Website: crate-barrel
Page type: customer-info-address
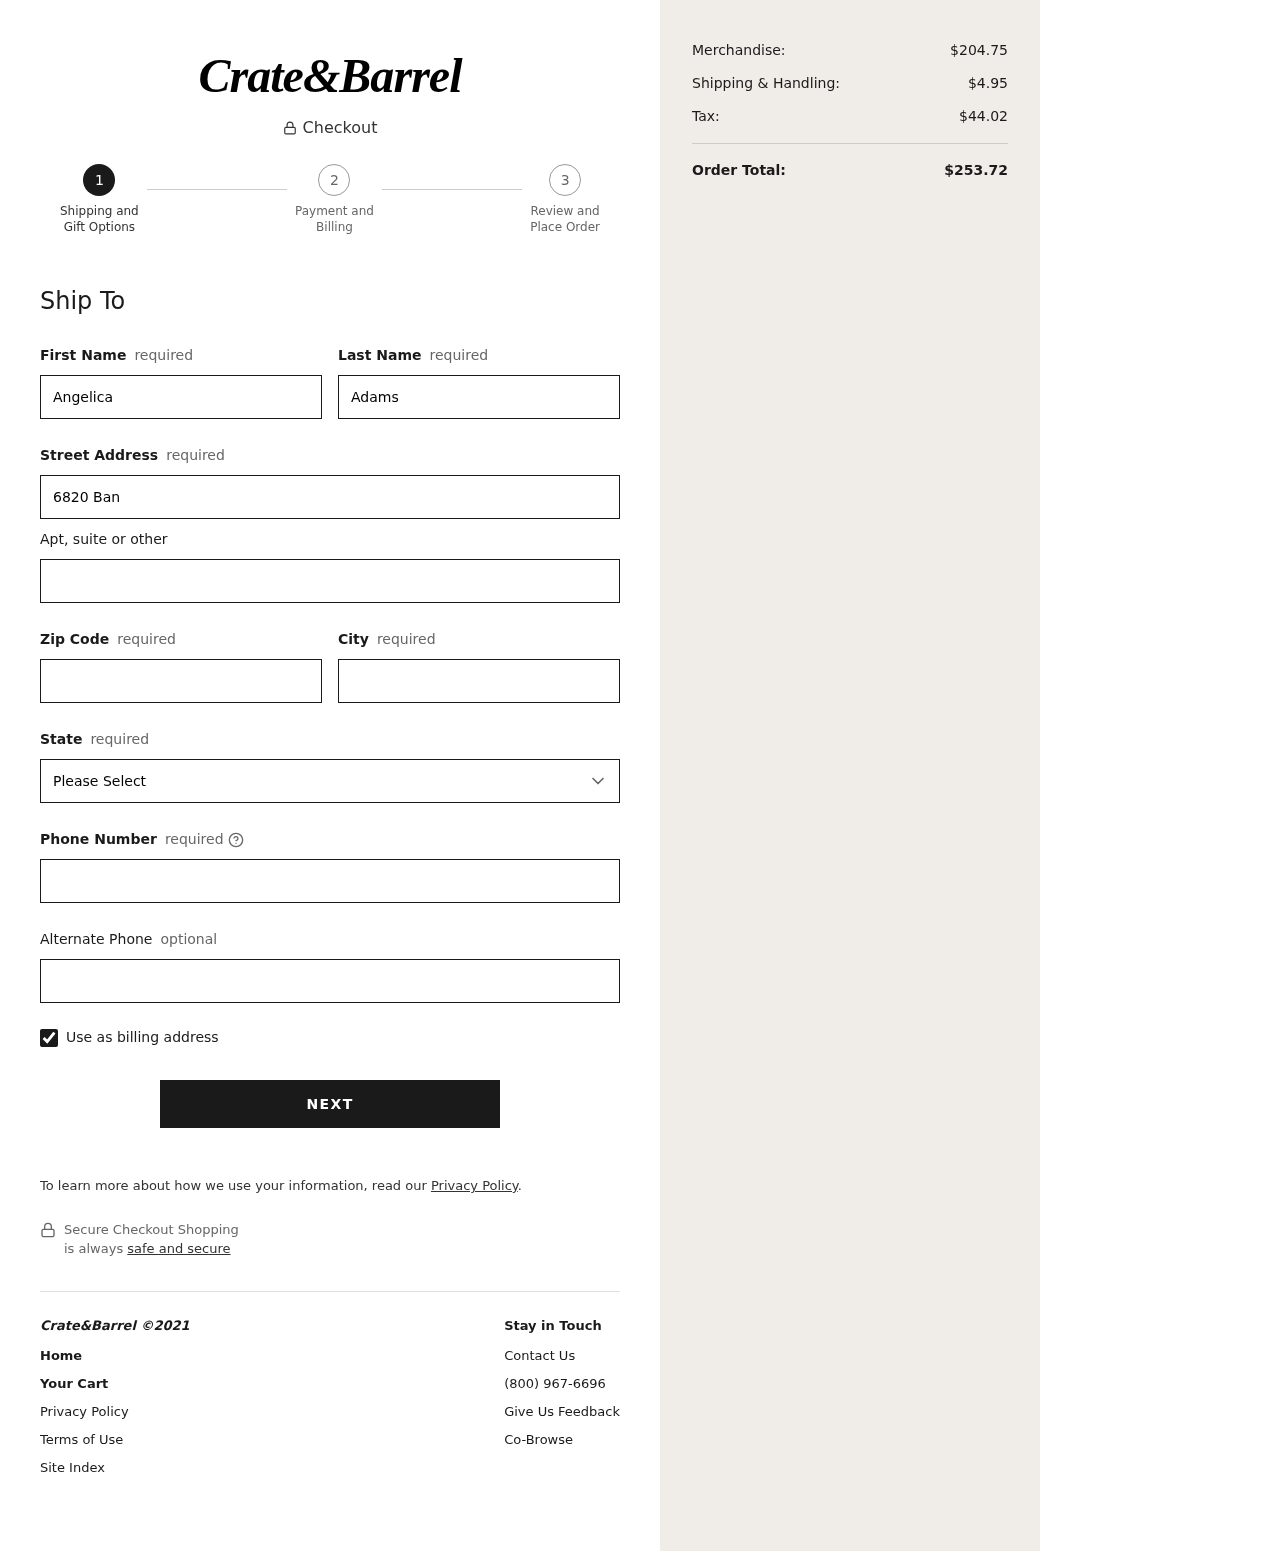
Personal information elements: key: PII_STATE
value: Illinois
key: PII_FIRSTNAME
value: Angelica
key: PII_LASTNAME
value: Adams
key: PII_STREET
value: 6820 Banks Forks
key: PII_STREET2
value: Apt. 462
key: PII_POSTCODE
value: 16970
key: PII_CITY
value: Danielburgh
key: PII_PHONE
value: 7576651155
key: PII_PHONE_ALT
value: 2489176665
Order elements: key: ORDER_SUBTOTAL
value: $204.75
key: ORDER_SHIPPING_COST
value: $4.95
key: ORDER_TAX
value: $44.02
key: ORDER_TOTAL
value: $253.72